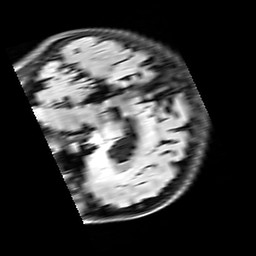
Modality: FLAIR
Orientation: sagittal
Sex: female
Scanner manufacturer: siemens
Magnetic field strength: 3 T
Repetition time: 10 s
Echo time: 0.09 s